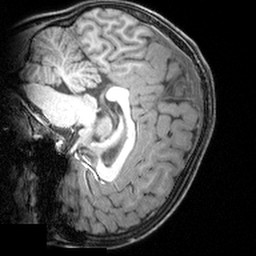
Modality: T1w
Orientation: sagittal
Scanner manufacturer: siemens
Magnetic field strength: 3 T
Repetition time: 1.9 s
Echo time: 0.00397 s